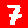
Digit: 7